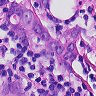
Metastatic tissue present: yes